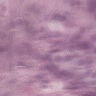
Metastatic tissue present: yes